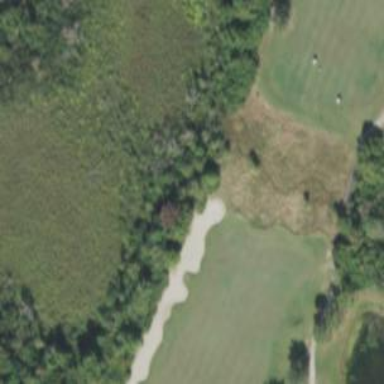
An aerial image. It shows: Sandy area is golf bunker.